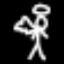
Label: angel